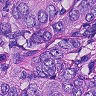
Metastatic tissue present: yes